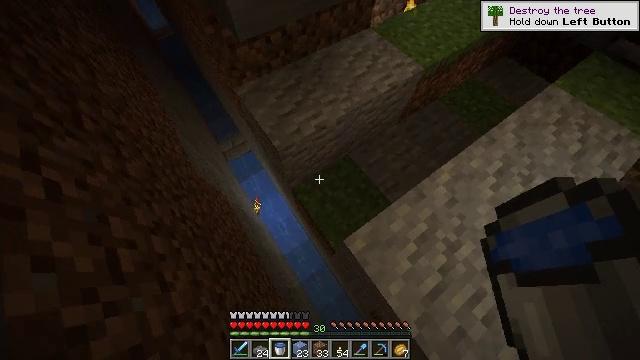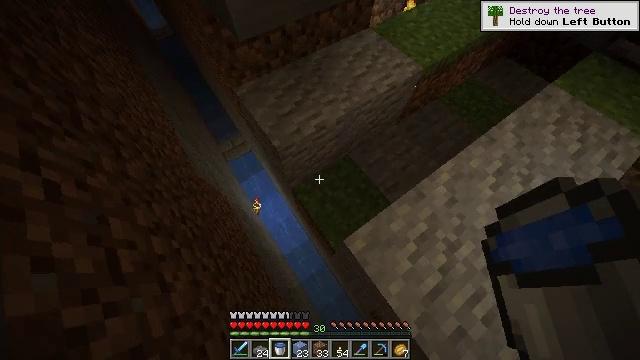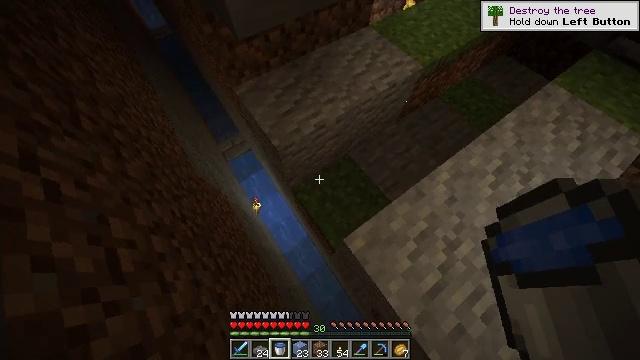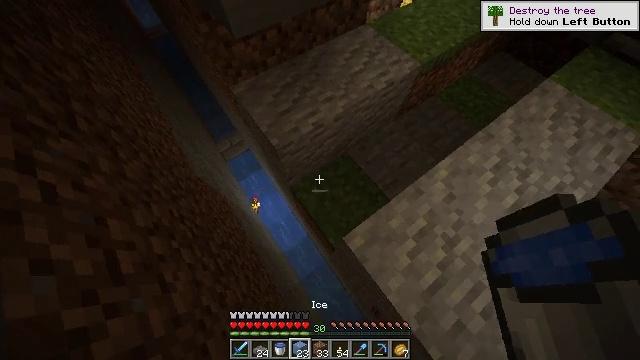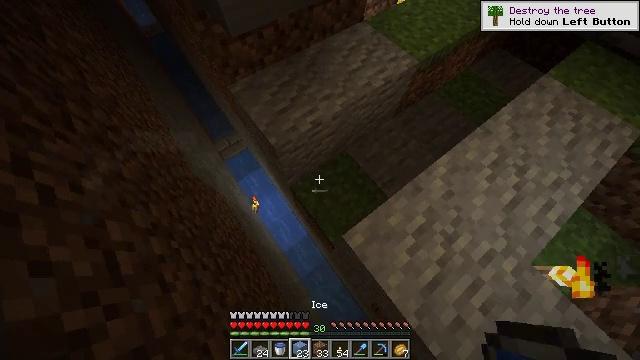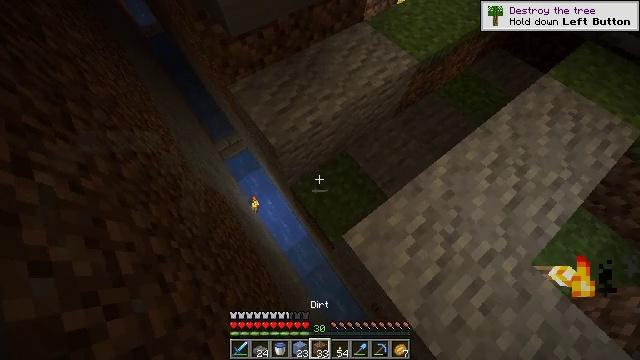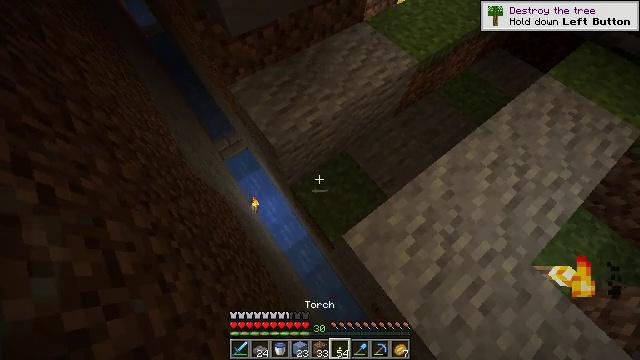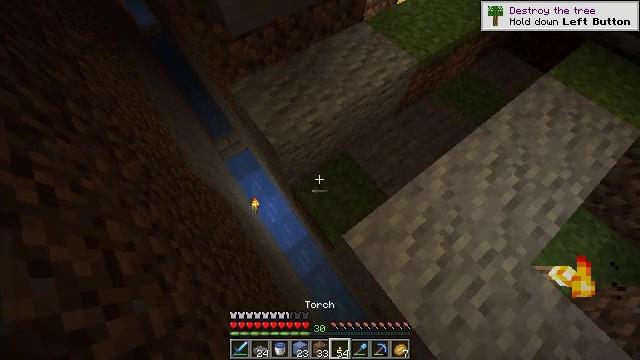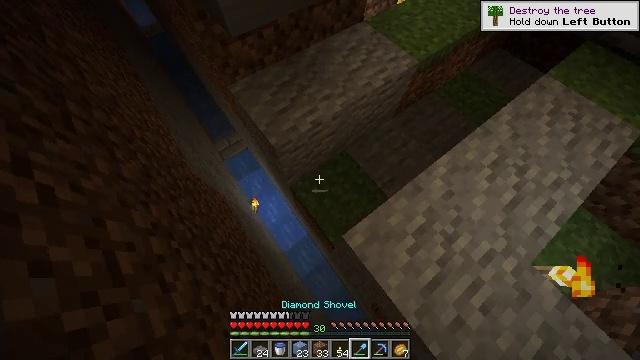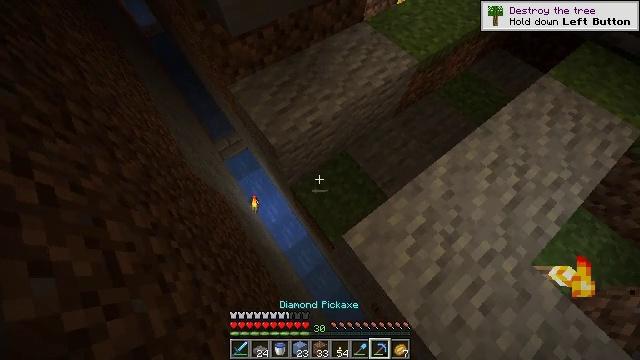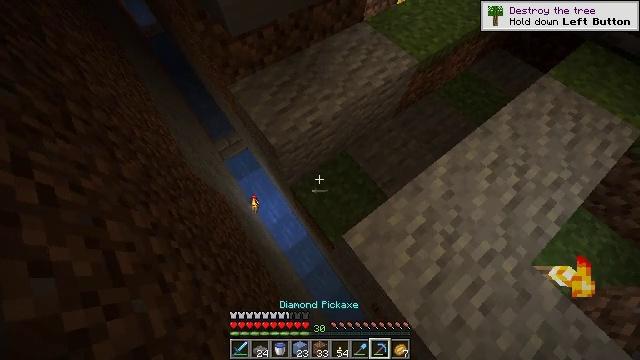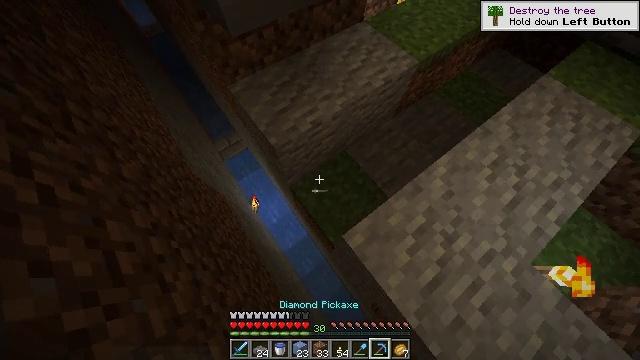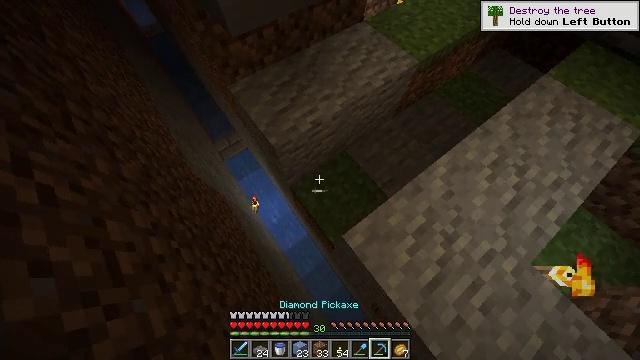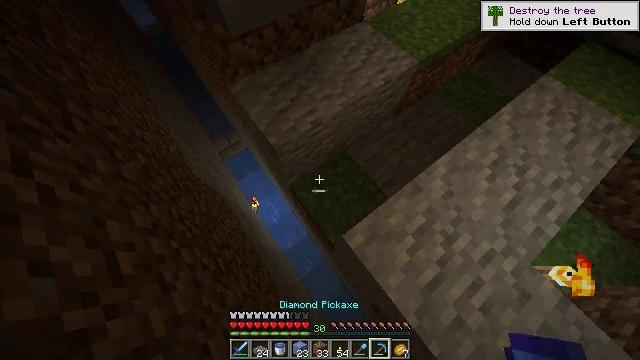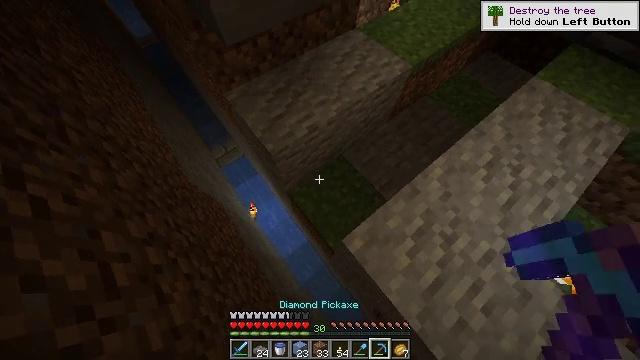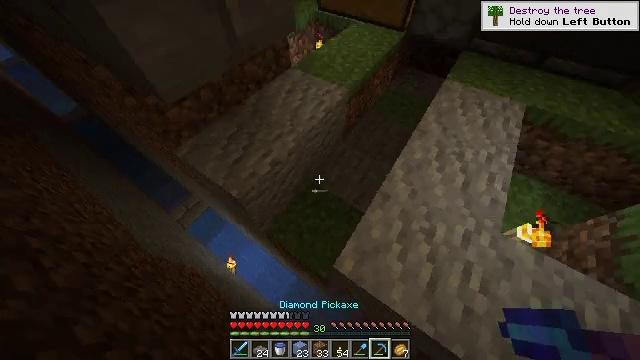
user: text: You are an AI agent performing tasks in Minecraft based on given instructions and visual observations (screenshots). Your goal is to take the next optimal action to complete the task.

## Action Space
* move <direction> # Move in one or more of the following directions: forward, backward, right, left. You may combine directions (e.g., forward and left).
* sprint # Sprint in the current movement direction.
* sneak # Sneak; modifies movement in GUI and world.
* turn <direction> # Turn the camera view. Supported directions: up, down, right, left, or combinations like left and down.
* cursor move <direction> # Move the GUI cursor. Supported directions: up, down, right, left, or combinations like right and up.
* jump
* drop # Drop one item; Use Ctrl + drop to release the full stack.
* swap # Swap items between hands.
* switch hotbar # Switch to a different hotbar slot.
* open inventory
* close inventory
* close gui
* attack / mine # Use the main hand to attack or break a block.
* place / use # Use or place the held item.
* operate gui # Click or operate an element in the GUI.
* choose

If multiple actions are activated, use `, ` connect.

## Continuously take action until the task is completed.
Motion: motion action
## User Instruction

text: Gather stone by using a pickaxe.
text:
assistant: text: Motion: no_op
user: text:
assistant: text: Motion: no_op
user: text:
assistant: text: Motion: no_op
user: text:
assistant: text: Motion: no_op
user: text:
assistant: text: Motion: no_op
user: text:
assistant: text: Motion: no_op
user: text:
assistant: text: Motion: no_op
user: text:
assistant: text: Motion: no_op
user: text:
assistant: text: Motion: no_op
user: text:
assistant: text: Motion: no_op
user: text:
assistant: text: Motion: no_op
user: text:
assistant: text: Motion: no_op
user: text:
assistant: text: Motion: no_op
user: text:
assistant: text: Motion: turn right and up
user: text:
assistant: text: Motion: turn right and up
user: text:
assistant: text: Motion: turn right and up
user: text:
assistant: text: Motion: turn right and up
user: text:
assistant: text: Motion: move forward, turn right and up
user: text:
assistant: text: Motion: move forward
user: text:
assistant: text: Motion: move forward, turn right
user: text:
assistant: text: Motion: move forward
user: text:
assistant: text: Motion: move forward
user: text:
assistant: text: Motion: move forward
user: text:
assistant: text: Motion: move forward
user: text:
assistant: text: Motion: move forward, turn left and down
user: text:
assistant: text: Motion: turn left and down
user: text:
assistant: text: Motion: no_op
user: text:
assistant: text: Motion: no_op
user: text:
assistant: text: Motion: no_op
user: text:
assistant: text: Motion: no_op